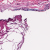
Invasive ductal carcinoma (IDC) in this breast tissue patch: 0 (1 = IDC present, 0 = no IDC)